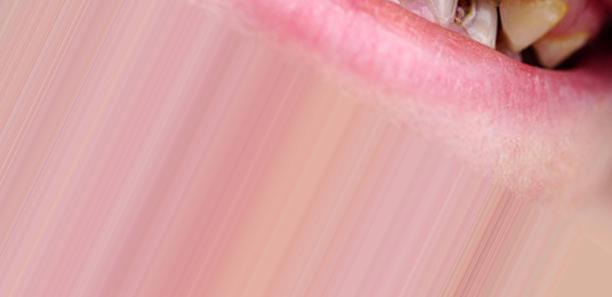
Condition: Caries